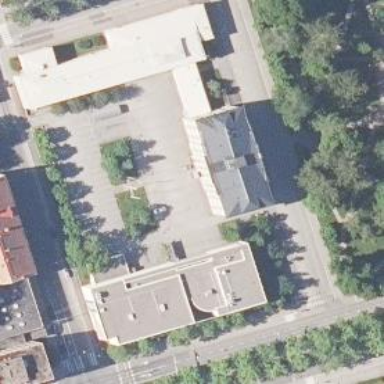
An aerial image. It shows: School.